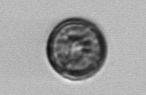
Label: Thalassiosira